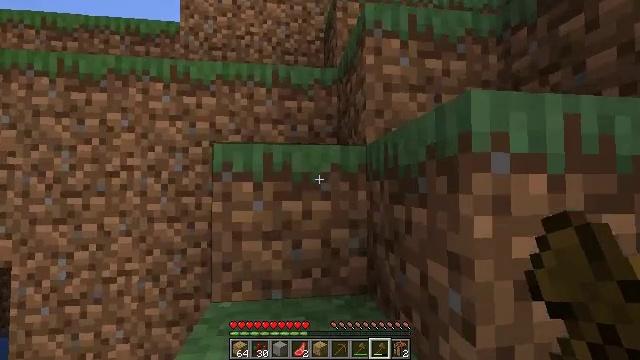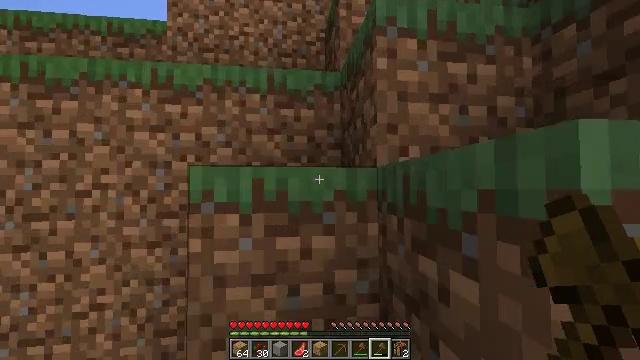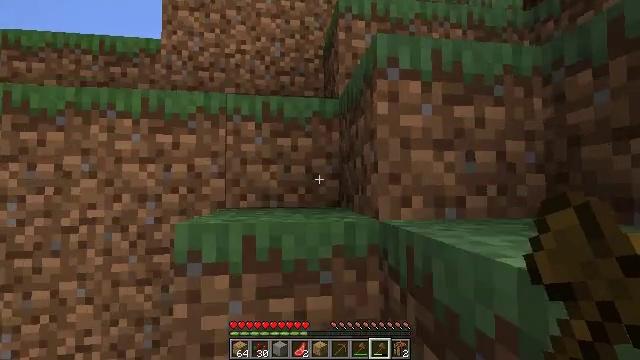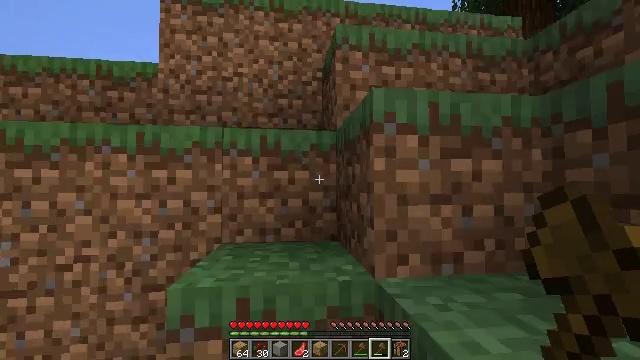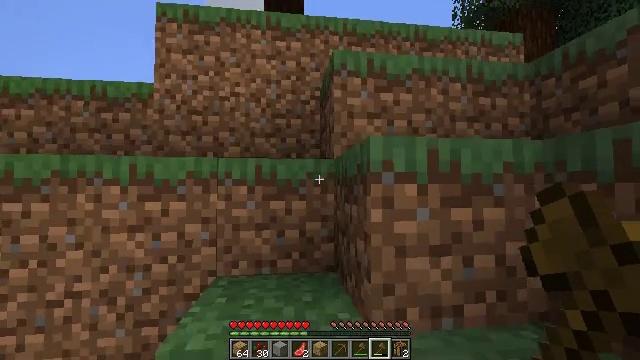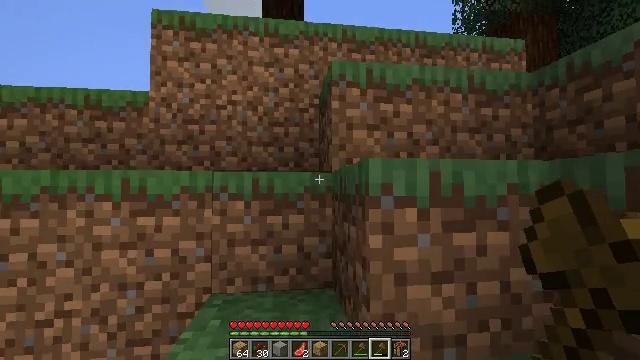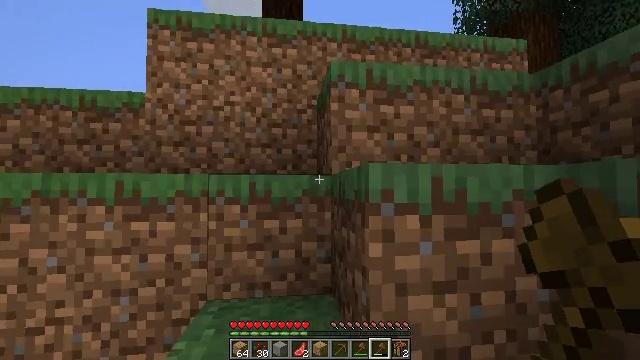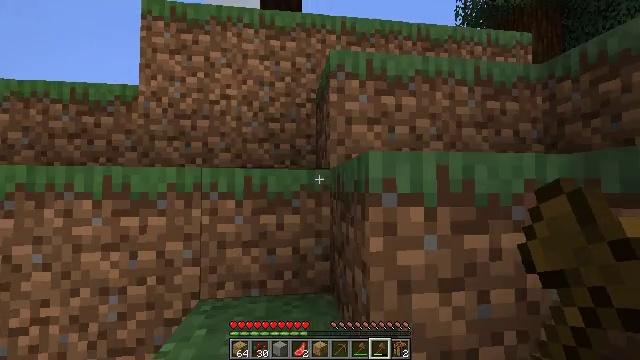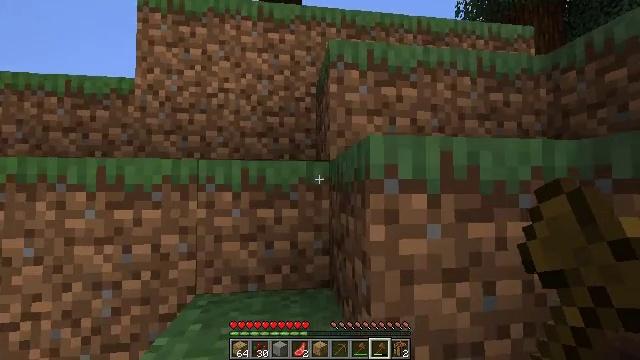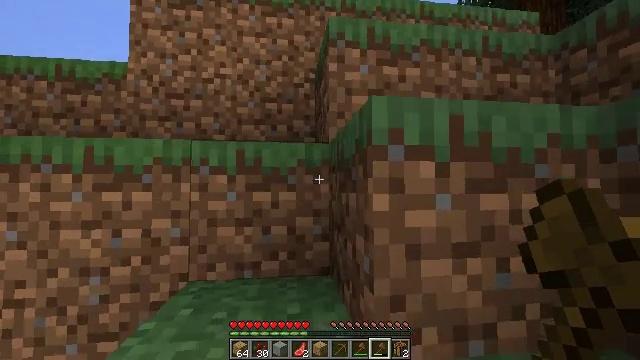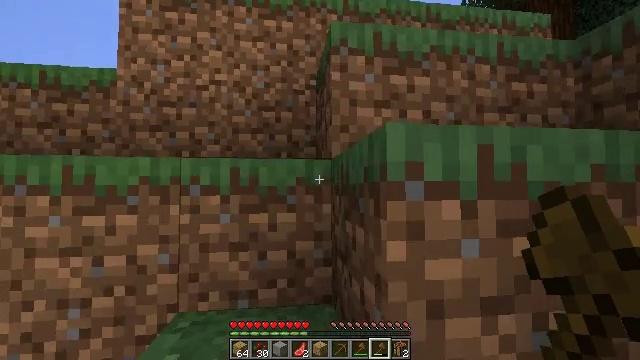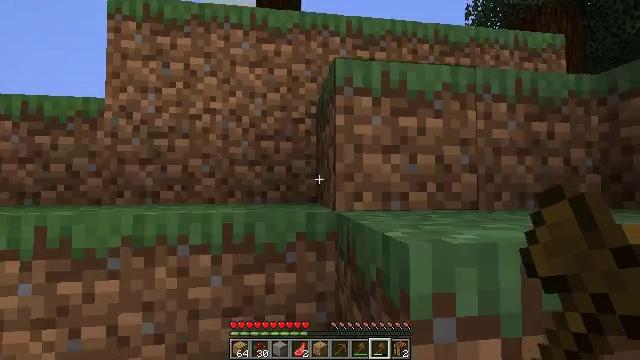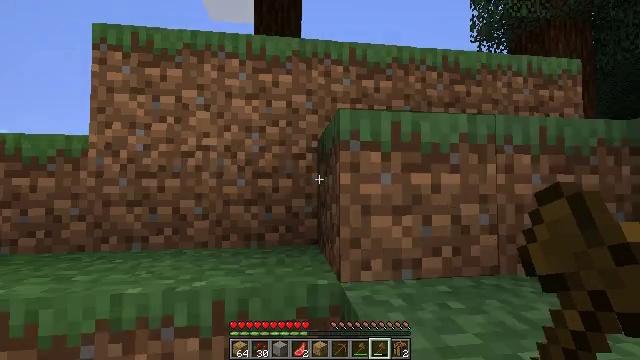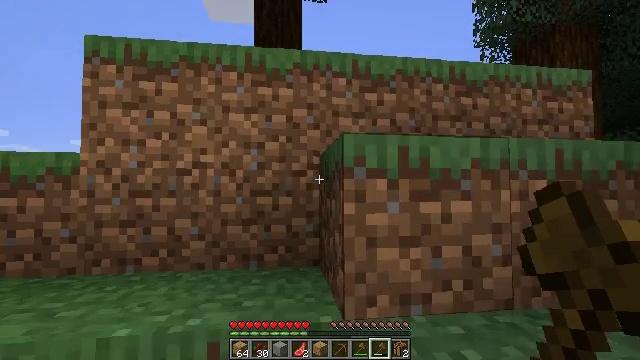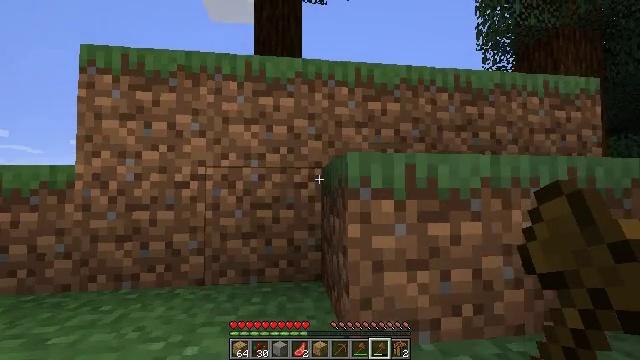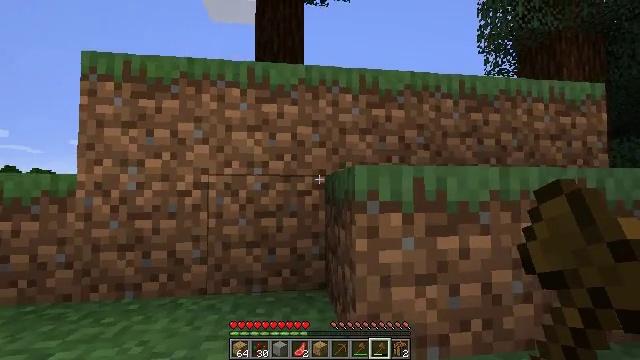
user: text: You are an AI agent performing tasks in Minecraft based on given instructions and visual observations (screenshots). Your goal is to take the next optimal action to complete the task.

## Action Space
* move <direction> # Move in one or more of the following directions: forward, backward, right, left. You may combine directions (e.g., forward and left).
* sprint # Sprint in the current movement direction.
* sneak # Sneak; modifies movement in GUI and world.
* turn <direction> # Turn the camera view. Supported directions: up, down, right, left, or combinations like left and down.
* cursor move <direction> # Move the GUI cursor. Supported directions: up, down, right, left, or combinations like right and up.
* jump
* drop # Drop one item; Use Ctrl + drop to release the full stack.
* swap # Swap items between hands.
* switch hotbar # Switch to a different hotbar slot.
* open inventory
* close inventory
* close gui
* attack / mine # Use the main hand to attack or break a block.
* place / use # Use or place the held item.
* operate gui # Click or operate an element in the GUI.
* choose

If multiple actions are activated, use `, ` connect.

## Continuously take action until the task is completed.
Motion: motion action
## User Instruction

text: Gather sweet berries from the bush.
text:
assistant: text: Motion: move forward, jump
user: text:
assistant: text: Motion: move forward, jump
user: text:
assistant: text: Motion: move forward, jump
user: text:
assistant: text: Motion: move forward, jump
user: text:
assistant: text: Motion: move forward, jump
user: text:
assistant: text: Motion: move forward
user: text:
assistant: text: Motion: move forward
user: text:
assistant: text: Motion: move forward
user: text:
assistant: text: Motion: move forward
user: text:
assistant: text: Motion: move forward, jump
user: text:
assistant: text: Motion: move forward, jump
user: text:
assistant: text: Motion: move forward, jump
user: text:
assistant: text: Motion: move forward and move left, jump
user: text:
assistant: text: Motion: move forward and move left
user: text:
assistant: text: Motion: move forward and move left
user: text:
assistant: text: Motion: move forward and move left
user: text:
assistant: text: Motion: move forward and move left
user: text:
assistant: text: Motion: move forward
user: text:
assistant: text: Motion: move forward
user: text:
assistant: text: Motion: move forward
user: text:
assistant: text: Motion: move forward
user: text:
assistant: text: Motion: move forward
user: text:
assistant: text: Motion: move forward, jump
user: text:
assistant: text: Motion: move forward, jump
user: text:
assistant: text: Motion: move forward, jump
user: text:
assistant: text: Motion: move forward, jump
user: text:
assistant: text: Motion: move forward, turn right
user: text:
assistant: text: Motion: move forward, turn right
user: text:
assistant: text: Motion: move forward, turn right and down
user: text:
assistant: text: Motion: move forward, turn right and down